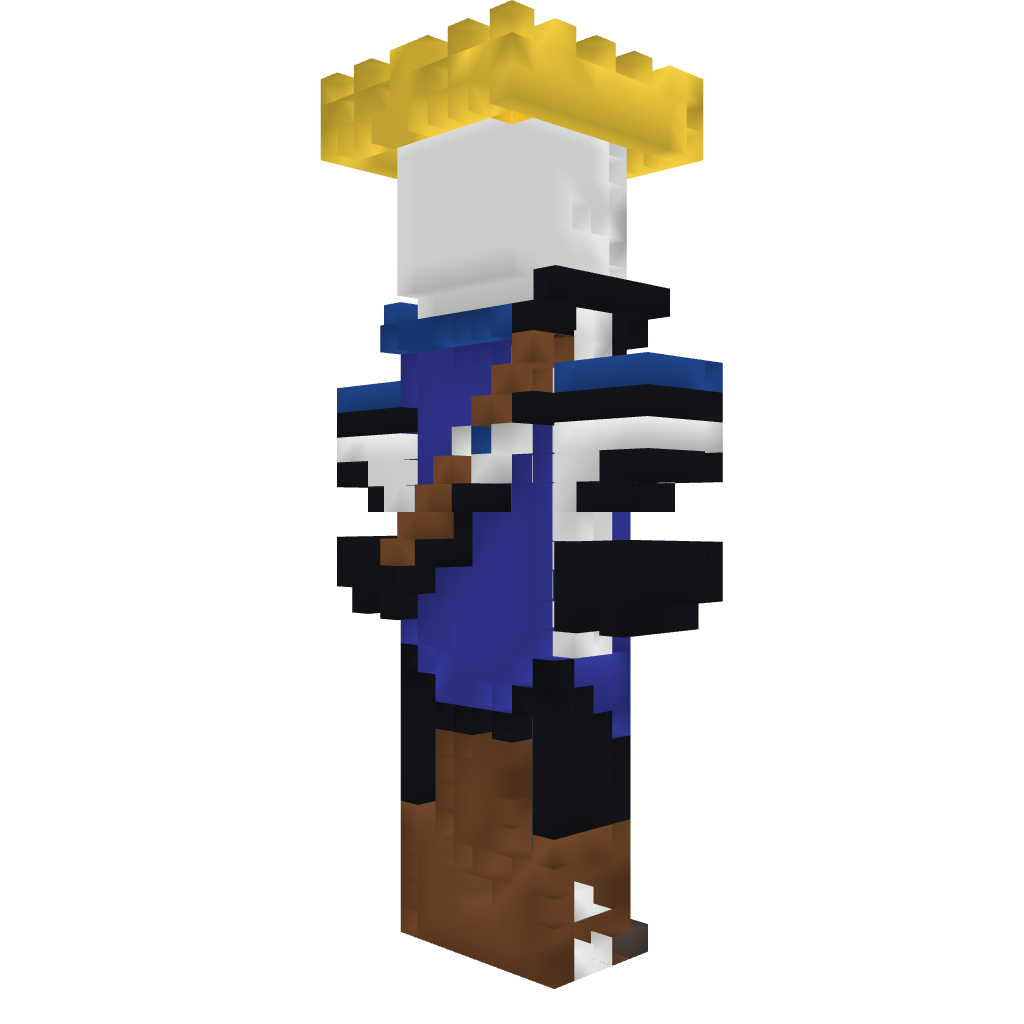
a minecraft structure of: King Statue